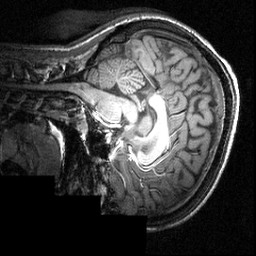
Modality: T1w
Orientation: sagittal
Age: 24
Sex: female
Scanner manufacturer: siemens
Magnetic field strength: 3.951 T
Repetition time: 1.5 s
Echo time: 0.00335 s